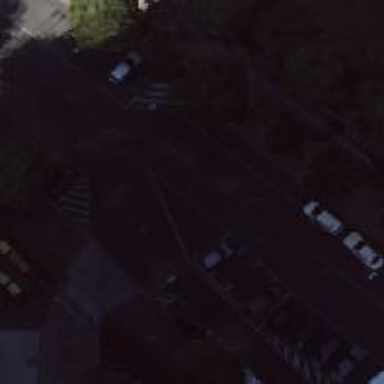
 designed as dual carriageway with separate parking spaces on both sides."